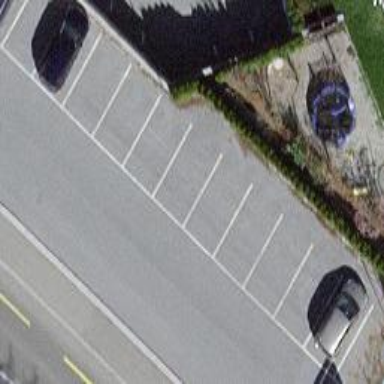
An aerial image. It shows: Street side parking area.